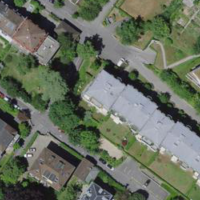
EUNIS habitat code: 55
Species observed at this site:
Erinaceus europaeus
Timandra comae
Corvus corone
Sturnus vulgaris
Cuculus canorus
Hirundo rustica
Corvus cornix
Cymbalaria muralis
Turdus torquatus
Coloeus monedula
Picus viridis
Ficedula hypoleuca
Columba palumbus